Question: I'm using <URL> for Spring Boot application and I have authorization logic with JWT. The authorization request at '/api/v1/login' is intercepted and JSON is returned with the user token:
'''
{
"Bearer": "token for user"
}
'''
Security implementation responsible for capturing logins:
'''
@Component
@RequiredArgsConstructor
class RestAuthenticationSuccessHandler extends SimpleUrlAuthenticationSuccessHandler {
@Override
public void onAuthenticationSuccess(HttpServletRequest request, HttpServletResponse response,
Authentication authentication) throws IOException {
// handler returns body JSON with JWT
}
}
'''
'''
@Configuration
class SecurityConfig extends WebSecurityConfigurerAdapter {
// ...
JsonObjectAuthenticationFilter authenticationFilter() throws Exception {
var authFilter = new JsonObjectAuthenticationFilter();
authFilter.setAuthenticationSuccessHandler(restAuthenticationSuccessHandler );
authFilter.setAuthenticationFailureHandler(RestAuthenticationFailureHandler );
authFilter.setAuthenticationManager(super.authenticationManager());
authFilter.setFilterProcessesUrl("/api/v1/login"); // <- custom login URL
return authFilter;
}
}
'''
It works fine, I don't have to put a separate '/api/v1/login' endpoint in the controller, so it is not taken into account when creating OpenAPI documentation. However, I want to have this endpoint documented and accessible from there as follows:

My first idea was to just create an interface to add appropriate annotations (assume 'BearerToken' and 'AuthCredentials' are my tranfer objects in correct format):
'''
import io.swagger.v3.oas.annotations.tags.Tag;
import org.springframework.web.bind.annotation.PostMapping;
import org.springframework.web.bind.annotation.RequestBody;
import org.springframework.web.bind.annotation.RequestMapping;
import org.springframework.web.bind.annotation.RestController;
@RestController
@RequestMapping("/api/v1/login")
@Tag(name = "login")
interface LoginController {
@PostMapping
BearerToken login(@RequestBody AuthCredentials authCredentials);
}
'''
However Spring does not register the interface as a beana, an implementation has yet to be provided, so OpenAPI does not add an entry to the documentation. So I turned the interface into a normal class:
'''
@RestController
@RequestMapping("/api/v1/login")
@Tag(name = "login")
class LoginController {
@PostMapping
public BearerToken login(@RequestBody AuthCredentials authCredentials){
return new BearerToken();
}
}
'''
Documentation is generated correctly, but I have a problem with this method. The implementation of the 'login()' method underneath in 'onAuthenticationSuccess()'.
Therefore, I am looking for a different way to achieve the desired effect.
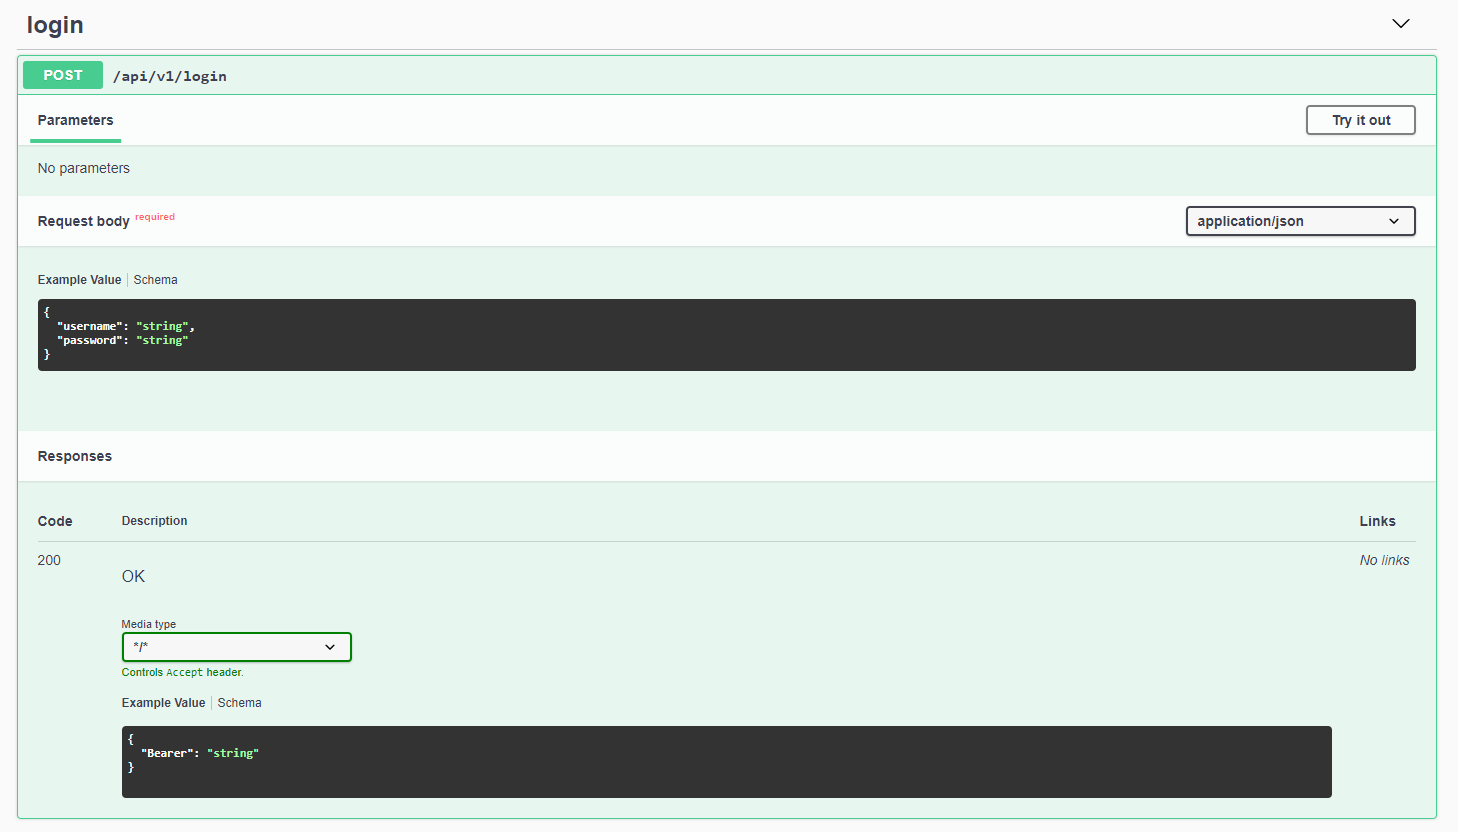
Answer: As per OpenAPI implementation, there is a class 'OpenAPIService' which has a 'build()' method that does the following:
'''
this.mappingsMap.putAll(this.context.getBeansWithAnnotation(RestController.class));
this.mappingsMap.putAll(this.context.getBeansWithAnnotation(RequestMapping.class));
this.mappingsMap.putAll(this.context.getBeansWithAnnotation(Controller.class));
'''
The reason as to why what you want to achieve is not possible is that OpenAPI library relies on Spring annotations that I provided above and has no knowledge of custom ant matcher paths like the one you added:
'''
JsonObjectAuthenticationFilter authenticationFilter() throws Exception {
var authFilter = new JsonObjectAuthenticationFilter();
authFilter.setAuthenticationSuccessHandler(restAuthenticationSuccessHandler );
authFilter.setAuthenticationFailureHandler(RestAuthenticationFailureHandler );
authFilter.setAuthenticationManager(super.authenticationManager());
authFilter.setFilterProcessesUrl("/api/v1/login"); // <- custom login URL
return authFilter;
}
'''
Usually in production-ready applications developers write their own '/authenticate' API that checks username + password pair against a datasource (mySQL/postgreSQL/other).
This '/authenticate' API would be whitelisted so that security is not required to attempt login (some people store number of attempts per IP in Redis in case they want to block people from bruteforcing the password).
All other APIs would have to go through 'public class JwtAuthenticationFilter extends AuthenticationFilter {' which simply validates the token and allows request to continue (if token is valid).
If you need more hints let me know.